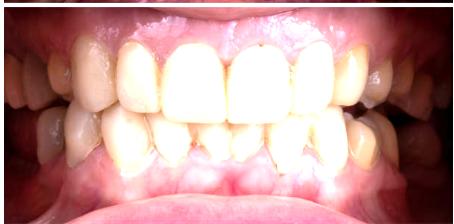
Condition: Gingivitis